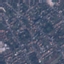
Label: Residential